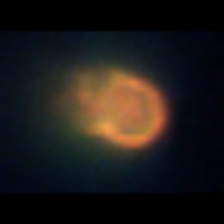
Taxon: Ciliates
Group: Other